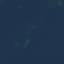
Label: SeaLake